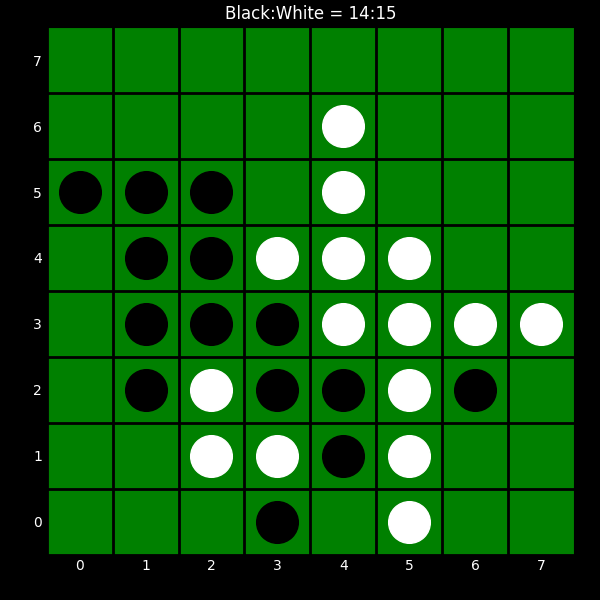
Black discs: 14
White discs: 15